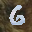
Label: 6